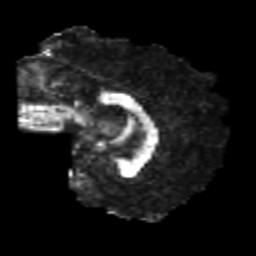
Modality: FA
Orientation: sagittal
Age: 22
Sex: male
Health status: healthy
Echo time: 0.074 s